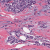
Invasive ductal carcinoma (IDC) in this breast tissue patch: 1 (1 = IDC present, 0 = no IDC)